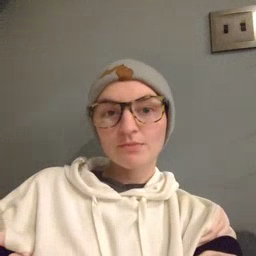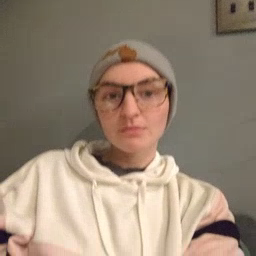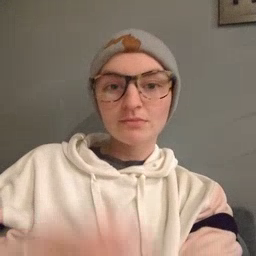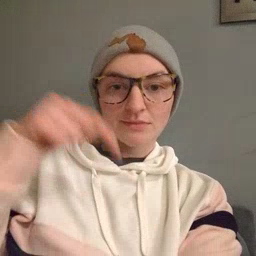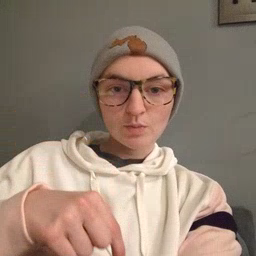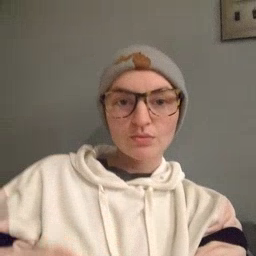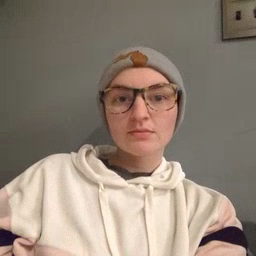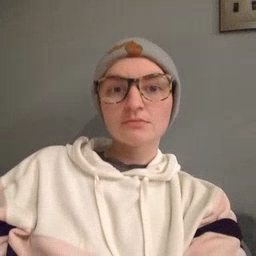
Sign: down